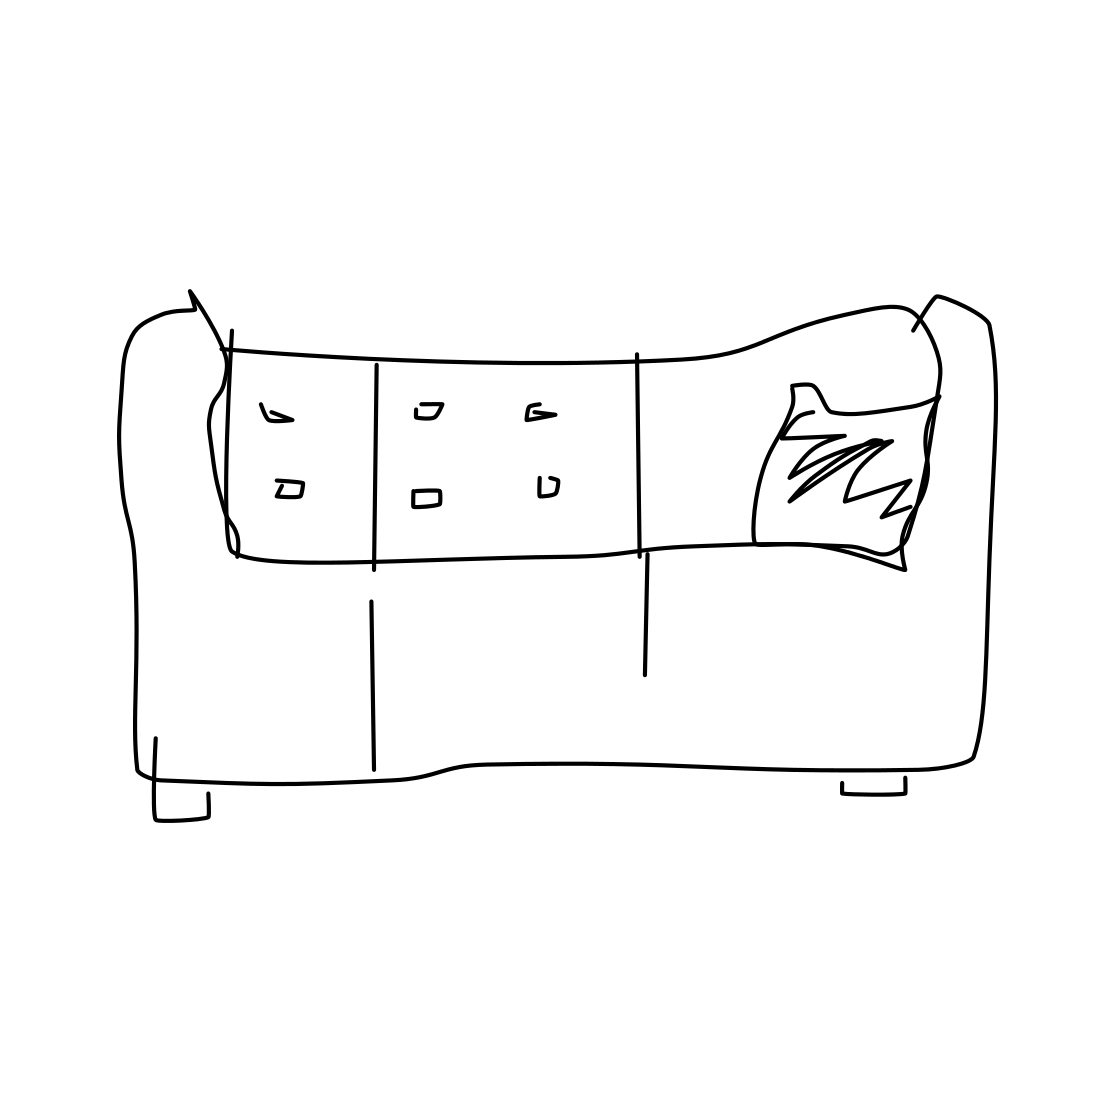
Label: couch